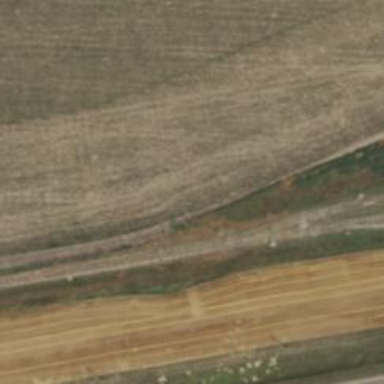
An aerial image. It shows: Abandoned railway.